Interaction volume radius: 5 \u00c5
Interaction volume height: 40 \u00c5
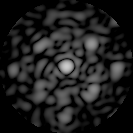
Disorder parameter: 0.4793